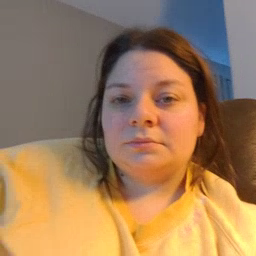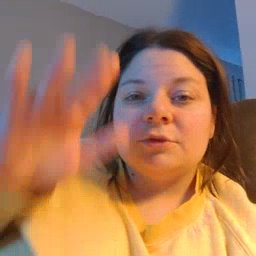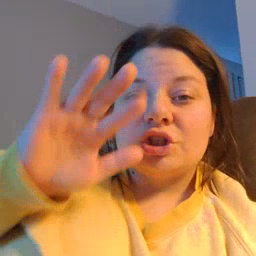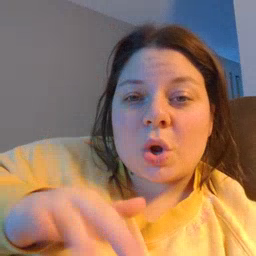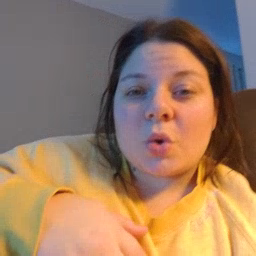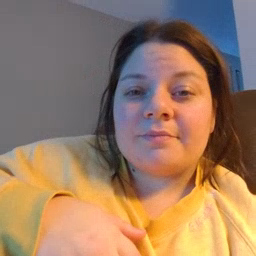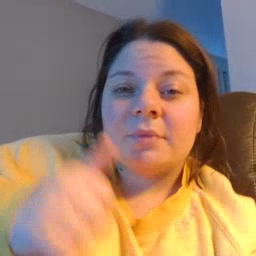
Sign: snow